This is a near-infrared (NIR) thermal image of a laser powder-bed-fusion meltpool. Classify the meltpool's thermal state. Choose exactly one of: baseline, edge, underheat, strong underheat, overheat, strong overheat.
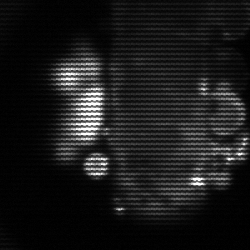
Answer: strong underheat